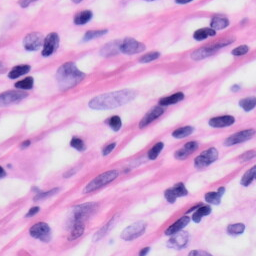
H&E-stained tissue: Skin